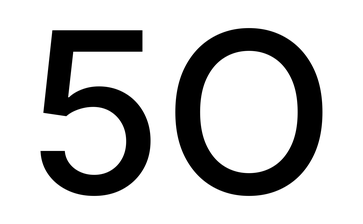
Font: Inter_Medium